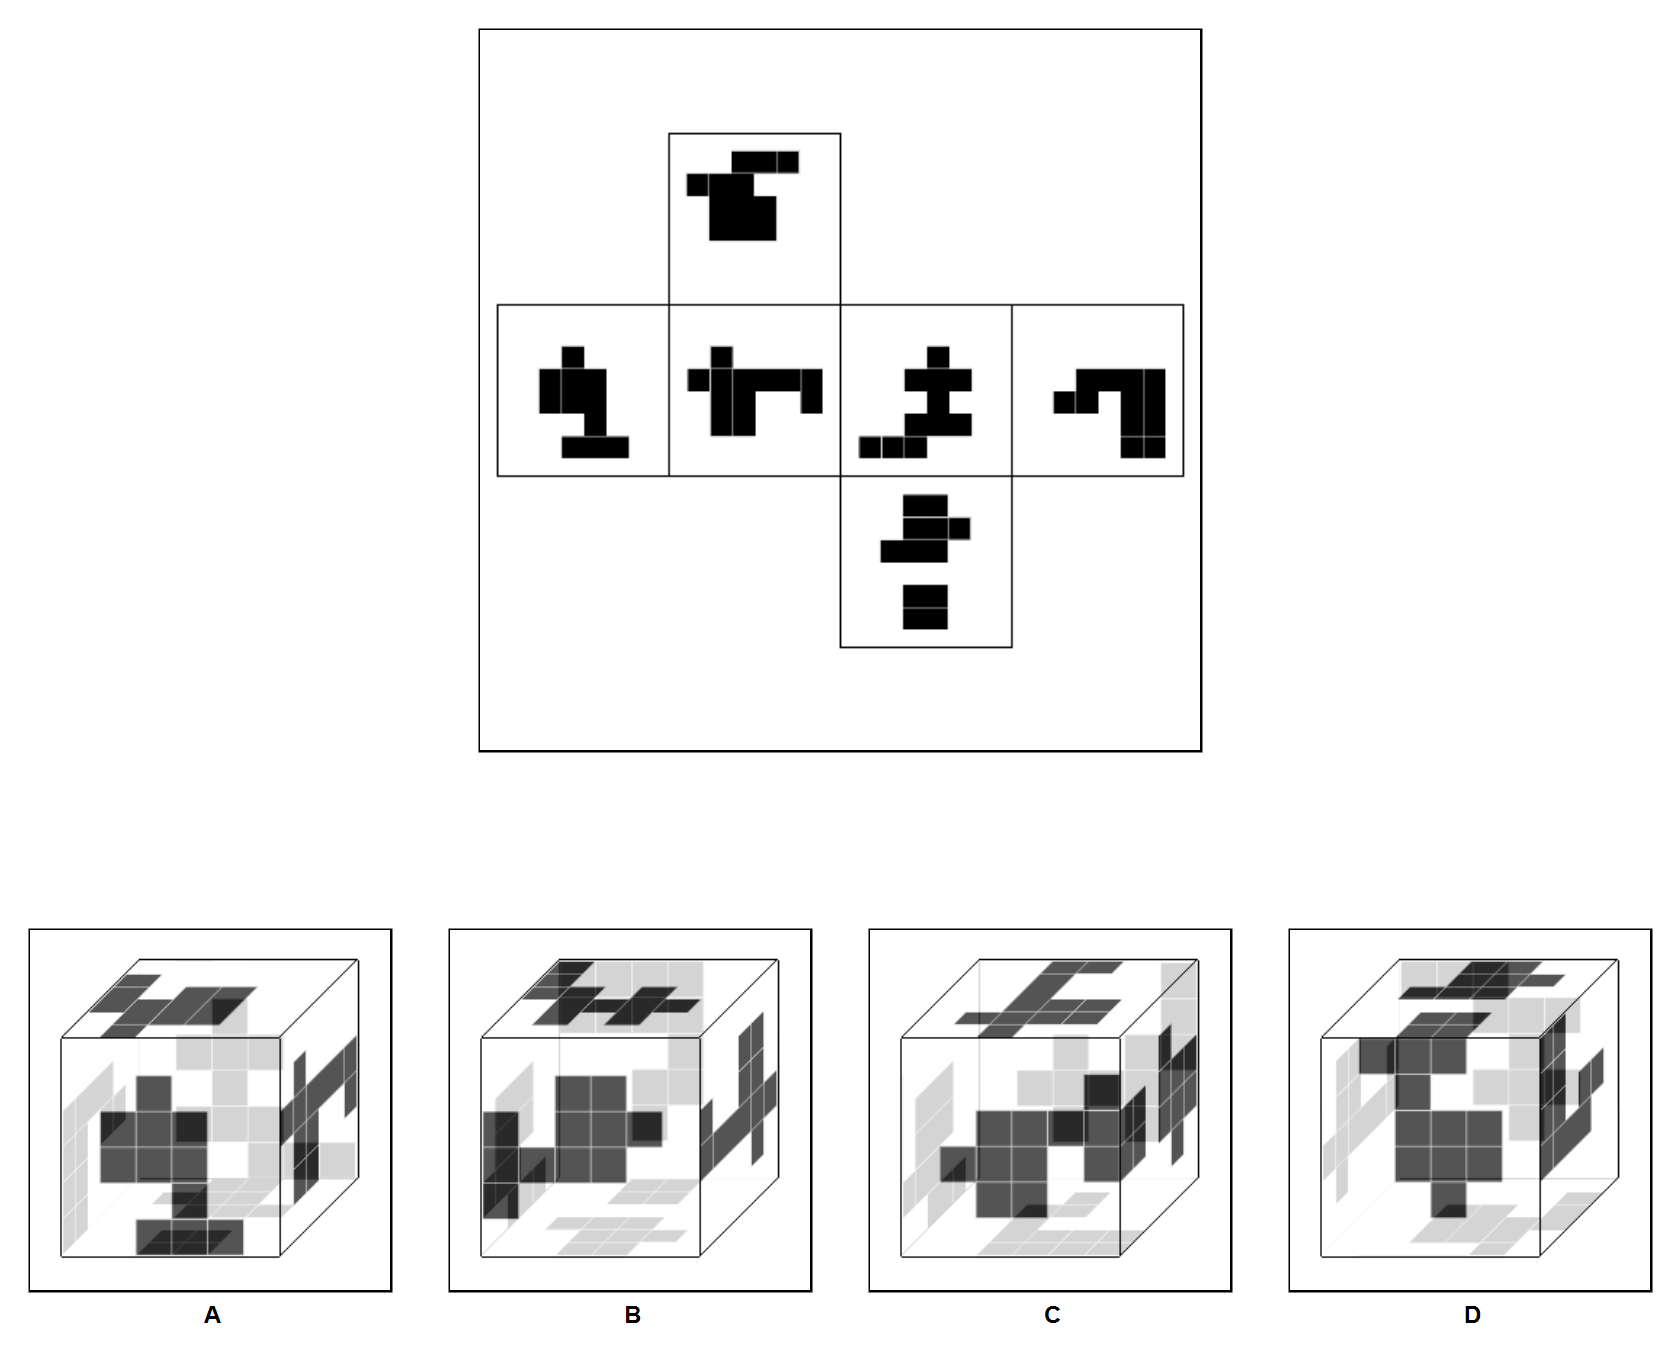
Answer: B